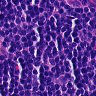
Metastatic tissue present: no